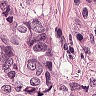
Metastatic tissue present: yes